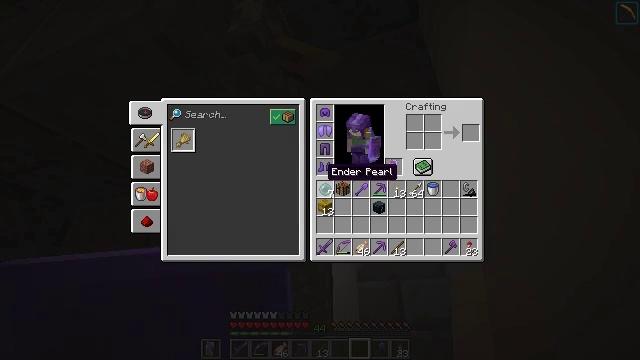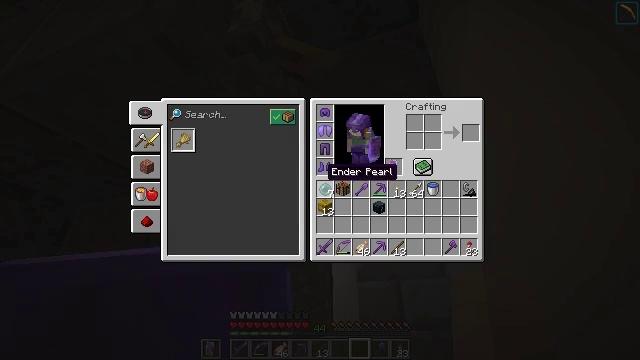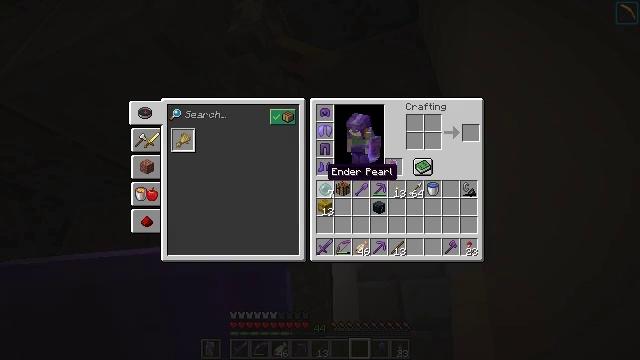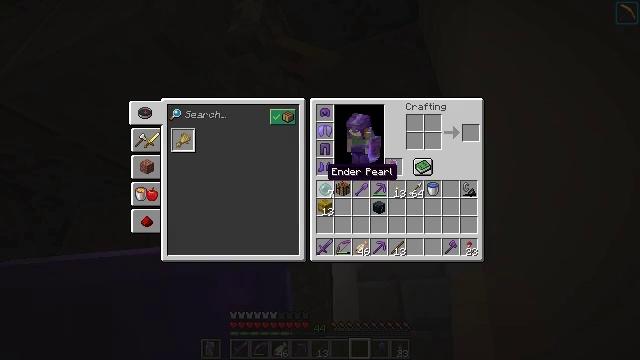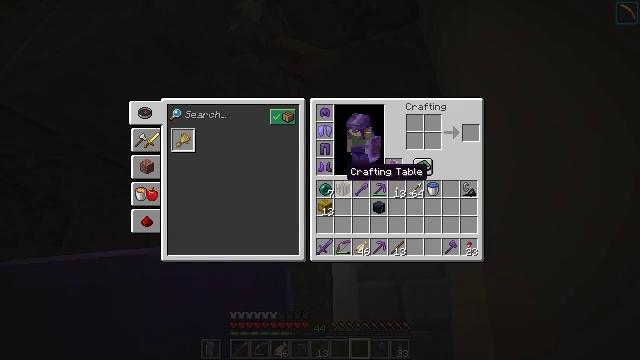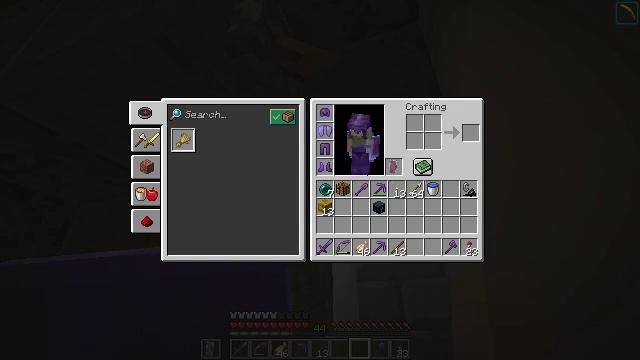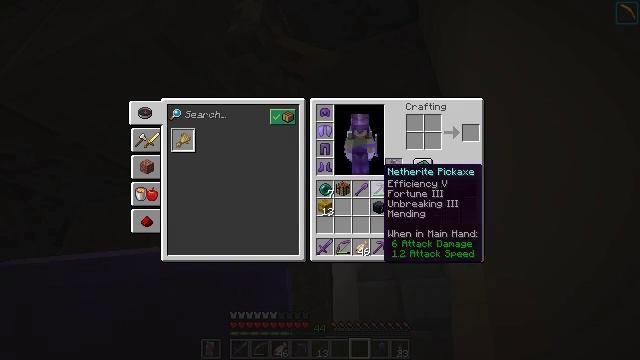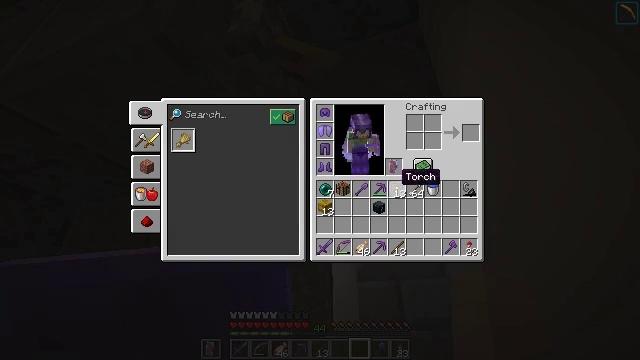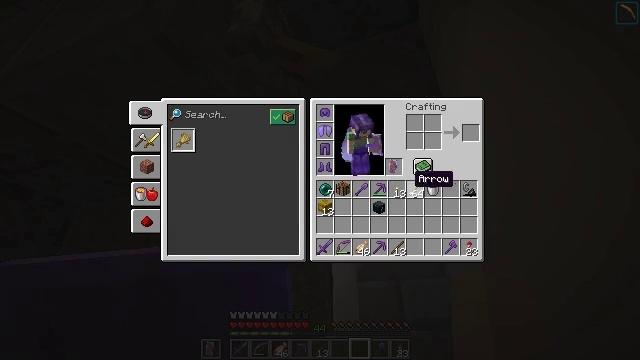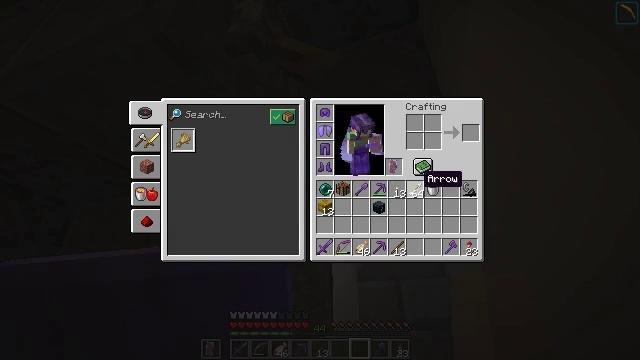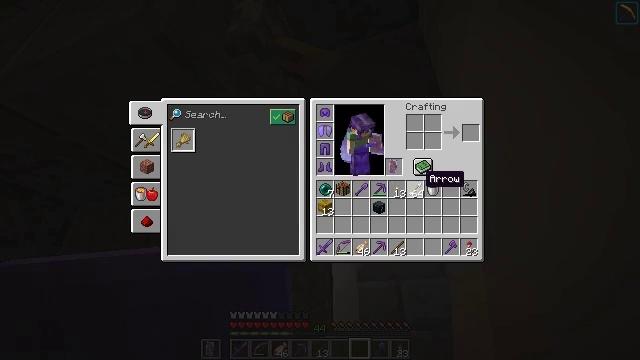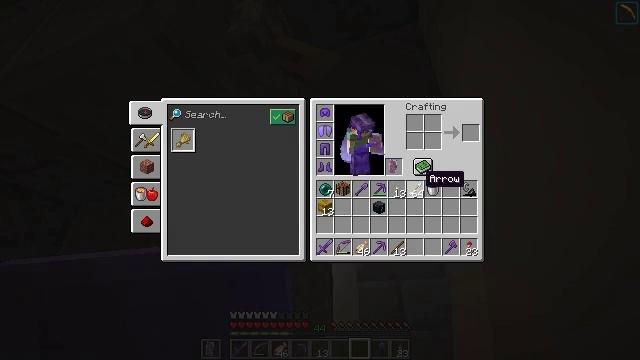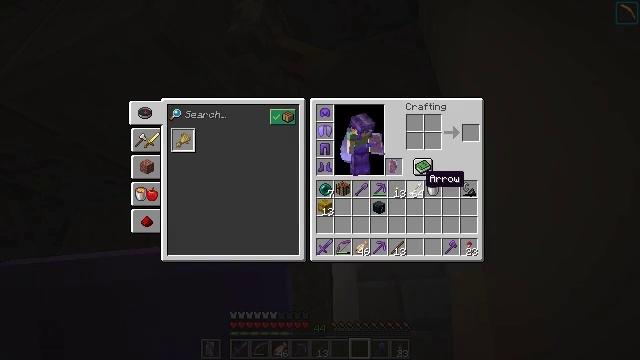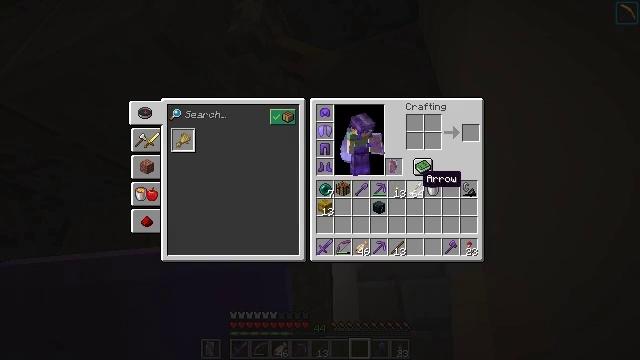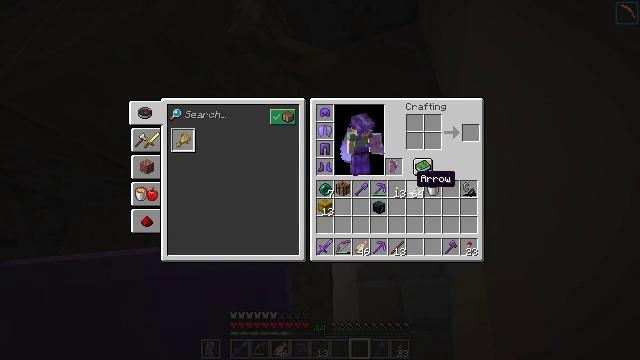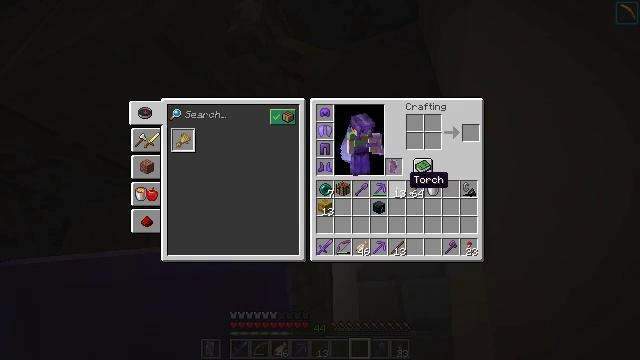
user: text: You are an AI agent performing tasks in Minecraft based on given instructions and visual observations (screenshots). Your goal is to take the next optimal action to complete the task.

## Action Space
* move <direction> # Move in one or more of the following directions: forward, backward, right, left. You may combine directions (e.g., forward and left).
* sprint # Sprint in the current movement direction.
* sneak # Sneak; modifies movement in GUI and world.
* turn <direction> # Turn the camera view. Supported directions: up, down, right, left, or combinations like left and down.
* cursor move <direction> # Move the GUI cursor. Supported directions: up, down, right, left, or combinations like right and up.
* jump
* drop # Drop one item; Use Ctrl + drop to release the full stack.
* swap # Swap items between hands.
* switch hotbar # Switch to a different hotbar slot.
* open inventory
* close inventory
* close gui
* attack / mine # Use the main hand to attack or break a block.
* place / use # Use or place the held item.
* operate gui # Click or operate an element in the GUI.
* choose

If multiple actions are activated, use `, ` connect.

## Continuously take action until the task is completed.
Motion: motion action
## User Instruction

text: craft item soul torch
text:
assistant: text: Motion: no_op
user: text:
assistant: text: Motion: no_op
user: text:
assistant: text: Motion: no_op
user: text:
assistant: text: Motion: turn right
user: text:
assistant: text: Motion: turn right
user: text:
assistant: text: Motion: turn right
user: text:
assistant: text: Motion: turn right
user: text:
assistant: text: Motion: turn right
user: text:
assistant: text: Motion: turn right
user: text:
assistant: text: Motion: no_op
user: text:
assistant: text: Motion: no_op
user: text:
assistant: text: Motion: no_op
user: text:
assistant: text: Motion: sneak
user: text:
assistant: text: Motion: sneak
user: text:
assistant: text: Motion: sneak, turn left
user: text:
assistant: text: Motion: sneak, turn left
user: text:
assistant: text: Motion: sneak
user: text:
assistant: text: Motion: sneak
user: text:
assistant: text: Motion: sneak
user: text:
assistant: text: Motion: sneak
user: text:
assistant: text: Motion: sneak
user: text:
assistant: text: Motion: sneak
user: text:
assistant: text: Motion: sneak
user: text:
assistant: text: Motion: sneak
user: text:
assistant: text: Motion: sneak
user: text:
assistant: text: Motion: sneak
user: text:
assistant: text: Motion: sneak
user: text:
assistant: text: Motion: sneak, attack / mine
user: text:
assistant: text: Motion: sneak, attack / mine
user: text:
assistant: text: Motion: sneak, attack / mine